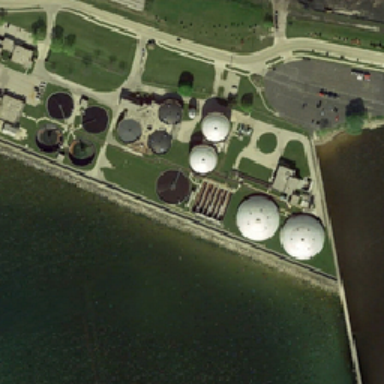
The picture is green .